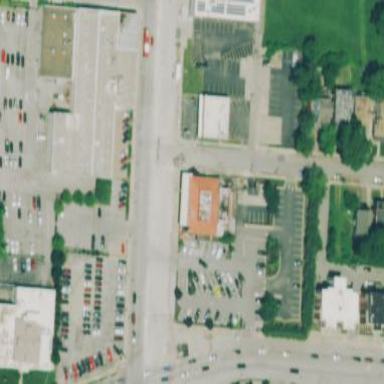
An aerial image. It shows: Retail area.